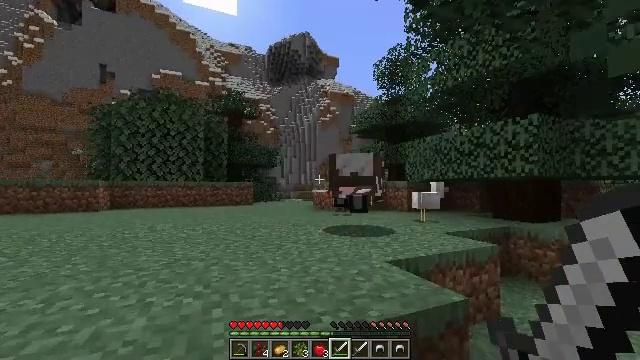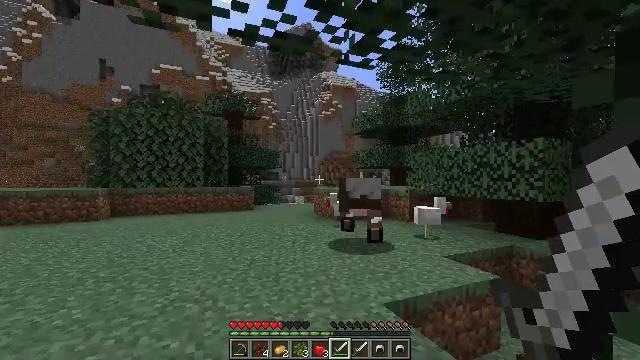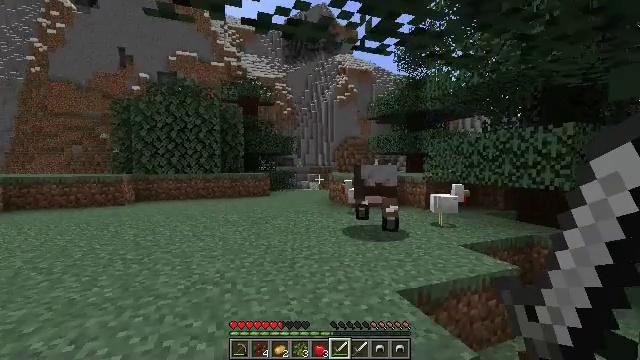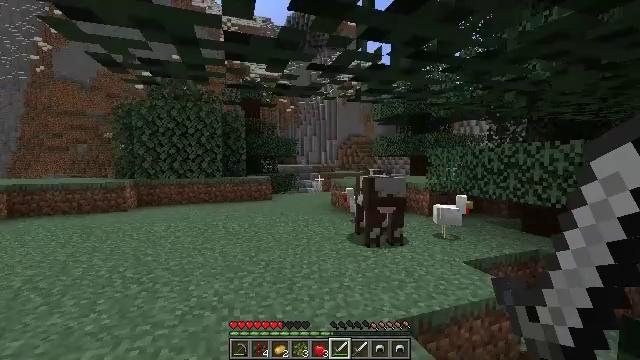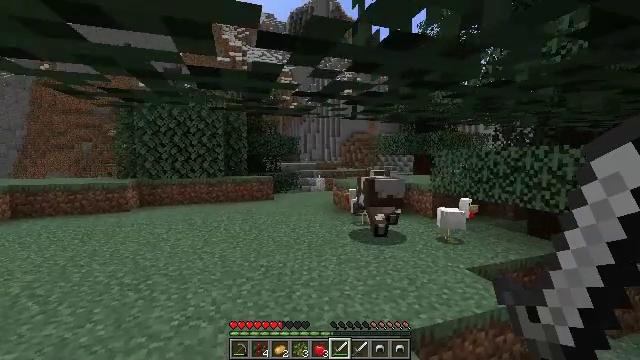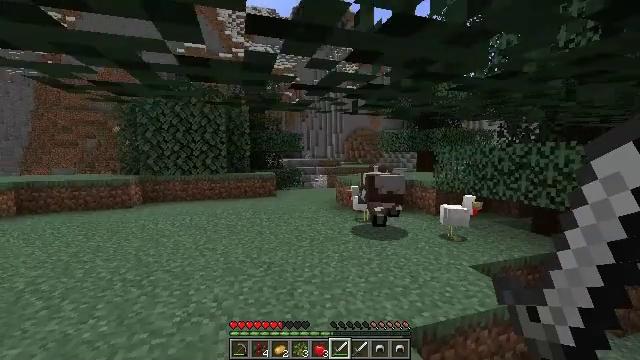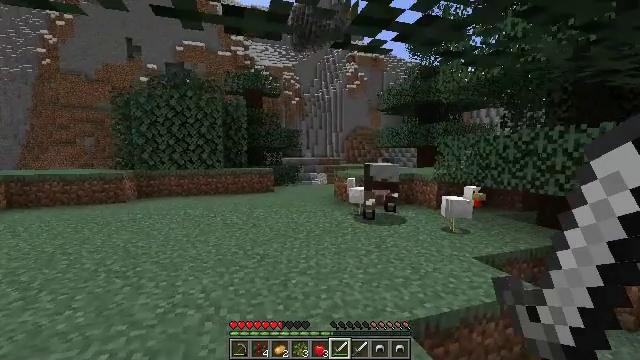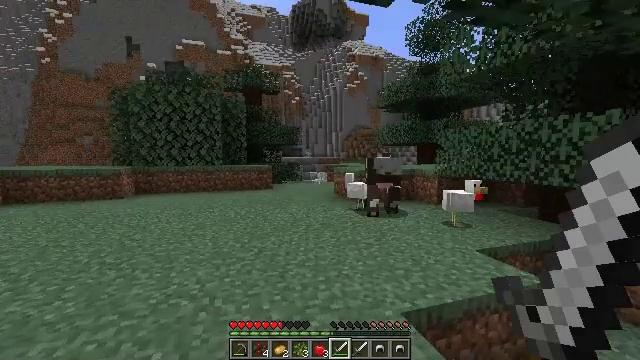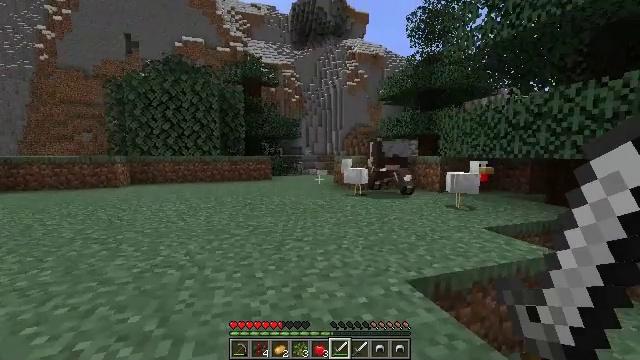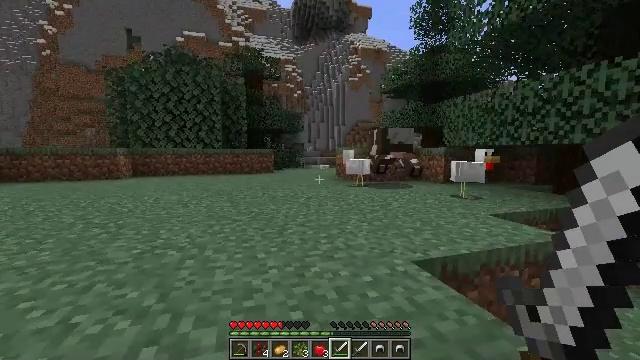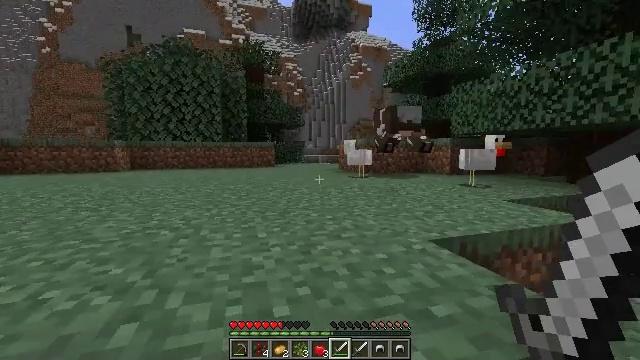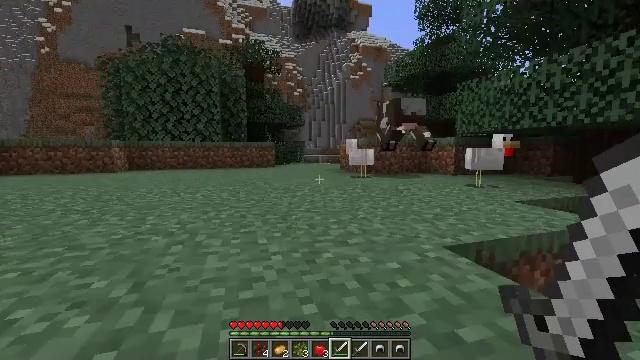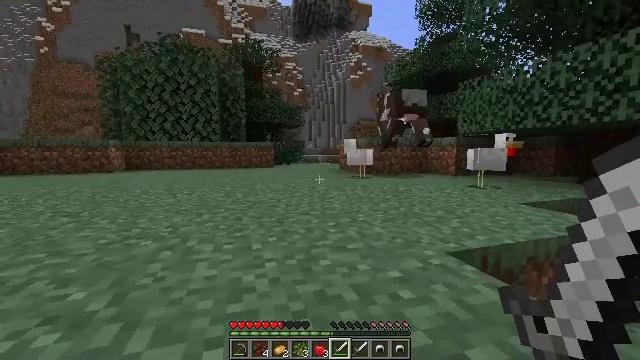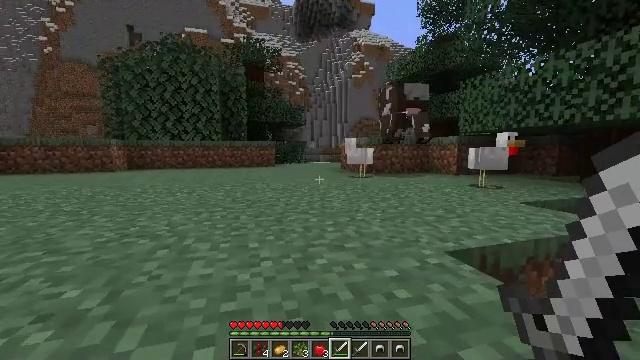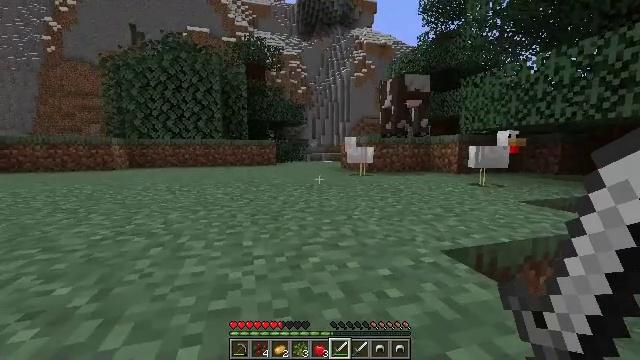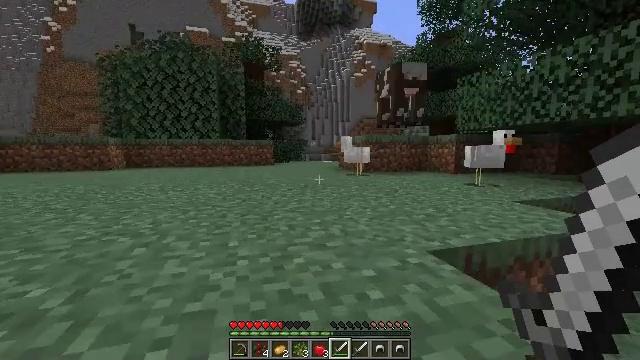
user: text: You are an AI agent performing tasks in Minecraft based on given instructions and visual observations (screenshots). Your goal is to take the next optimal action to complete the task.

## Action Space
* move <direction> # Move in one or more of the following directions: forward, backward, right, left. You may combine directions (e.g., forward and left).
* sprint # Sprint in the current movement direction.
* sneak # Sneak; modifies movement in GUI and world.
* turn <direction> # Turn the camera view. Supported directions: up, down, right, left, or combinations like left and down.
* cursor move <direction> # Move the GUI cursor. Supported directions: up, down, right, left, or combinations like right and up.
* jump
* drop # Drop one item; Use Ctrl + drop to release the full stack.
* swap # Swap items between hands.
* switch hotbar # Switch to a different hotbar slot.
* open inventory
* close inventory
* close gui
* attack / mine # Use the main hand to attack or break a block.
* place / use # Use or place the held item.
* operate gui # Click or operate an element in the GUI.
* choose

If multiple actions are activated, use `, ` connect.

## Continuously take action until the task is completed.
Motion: motion action
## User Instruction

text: Hunt a cow.
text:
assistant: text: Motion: move forward, turn down, jump
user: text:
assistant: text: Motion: move forward, turn left and down, jump
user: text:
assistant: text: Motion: move forward, jump
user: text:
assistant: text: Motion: move forward, jump
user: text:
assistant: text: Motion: move forward
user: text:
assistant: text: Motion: move forward
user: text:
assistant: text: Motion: move forward
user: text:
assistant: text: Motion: move forward
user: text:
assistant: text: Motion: move forward
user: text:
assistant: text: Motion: move forward
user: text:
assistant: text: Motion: move forward
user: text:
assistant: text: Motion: move forward
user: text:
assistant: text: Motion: move forward, sprint
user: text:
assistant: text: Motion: move forward, sprint
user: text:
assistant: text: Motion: move forward, sprint
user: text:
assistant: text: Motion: move forward, jump
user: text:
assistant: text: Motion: move forward, jump
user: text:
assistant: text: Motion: move forward, jump
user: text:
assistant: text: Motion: move forward, jump
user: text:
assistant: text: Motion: move forward
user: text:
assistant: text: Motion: move forward, turn left
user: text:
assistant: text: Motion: move forward
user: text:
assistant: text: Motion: move forward
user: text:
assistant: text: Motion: move forward, sprint
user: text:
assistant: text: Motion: move forward, sprint
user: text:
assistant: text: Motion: move forward, sprint
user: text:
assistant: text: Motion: move forward
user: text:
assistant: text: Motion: move forward, turn right
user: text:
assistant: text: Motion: move forward
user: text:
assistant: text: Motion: move forward